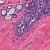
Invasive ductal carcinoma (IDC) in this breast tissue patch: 0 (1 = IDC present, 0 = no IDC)